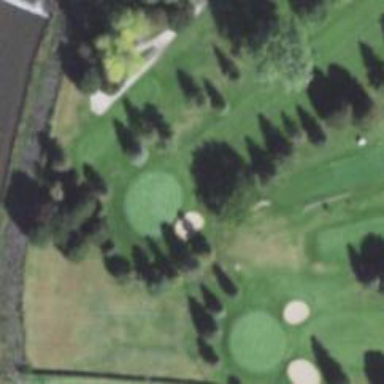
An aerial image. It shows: Golf hole on golf course.